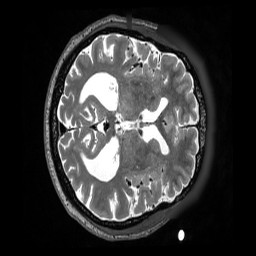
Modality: T2w
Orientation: axial
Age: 86
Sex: male